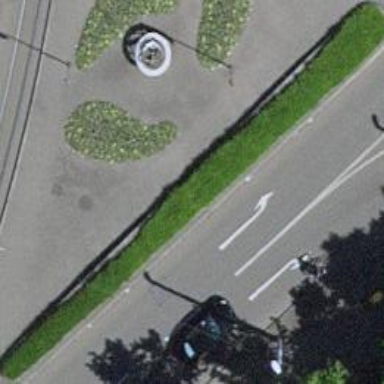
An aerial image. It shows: Flowerbed that is used for landscaping or gardening purposes.